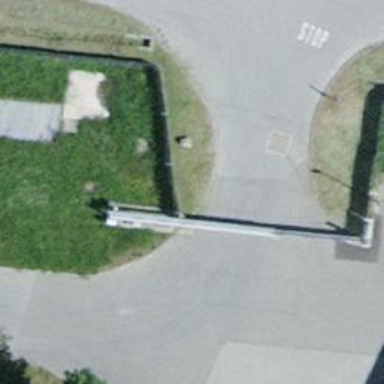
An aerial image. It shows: Gate.